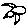
Label: bird